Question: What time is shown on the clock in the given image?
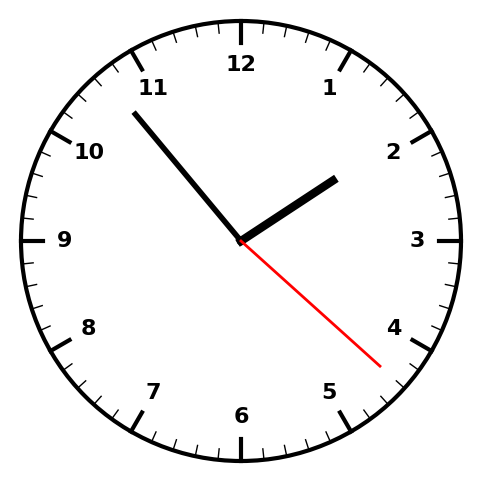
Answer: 01:53:22